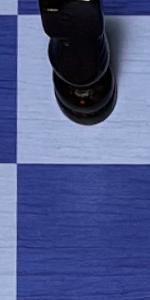
Label: Empty